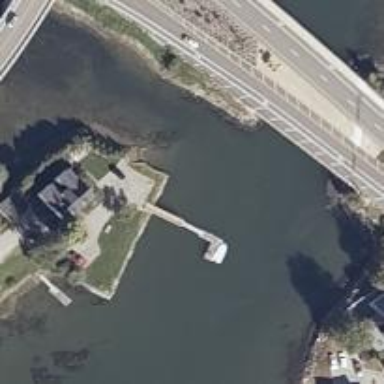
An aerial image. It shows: Man-made pier.